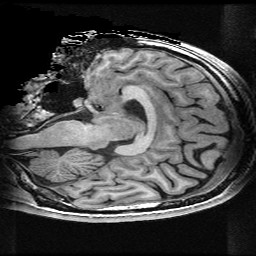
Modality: T1w
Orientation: sagittal
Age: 30
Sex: male